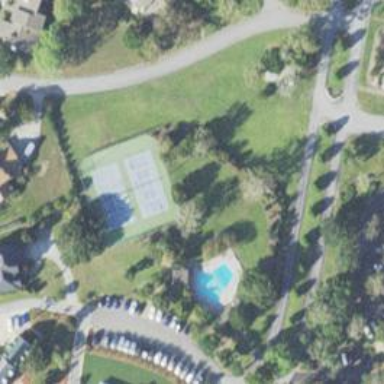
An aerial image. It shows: Tennis court on pitch designated for leisure land.